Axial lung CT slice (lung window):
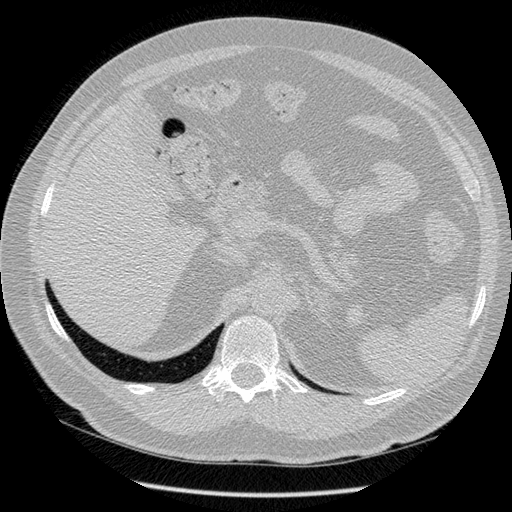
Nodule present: no